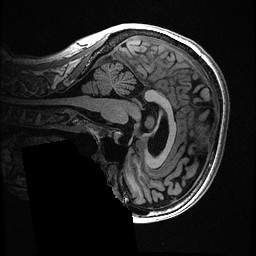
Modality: T1w
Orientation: sagittal
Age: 62
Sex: female
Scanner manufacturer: ge
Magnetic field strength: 3 T
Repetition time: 0.006952 s
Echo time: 0.00292 s